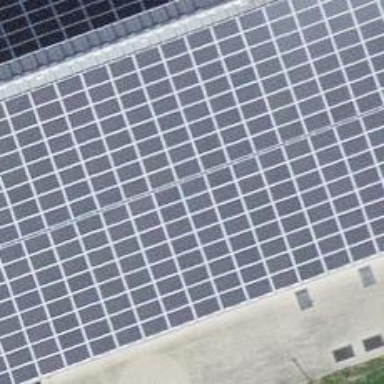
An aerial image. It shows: Solar power generator utilizing photovoltaic technology with solar photovoltaic panels.